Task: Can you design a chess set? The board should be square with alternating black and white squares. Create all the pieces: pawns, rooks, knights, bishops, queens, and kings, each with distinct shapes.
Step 3351:
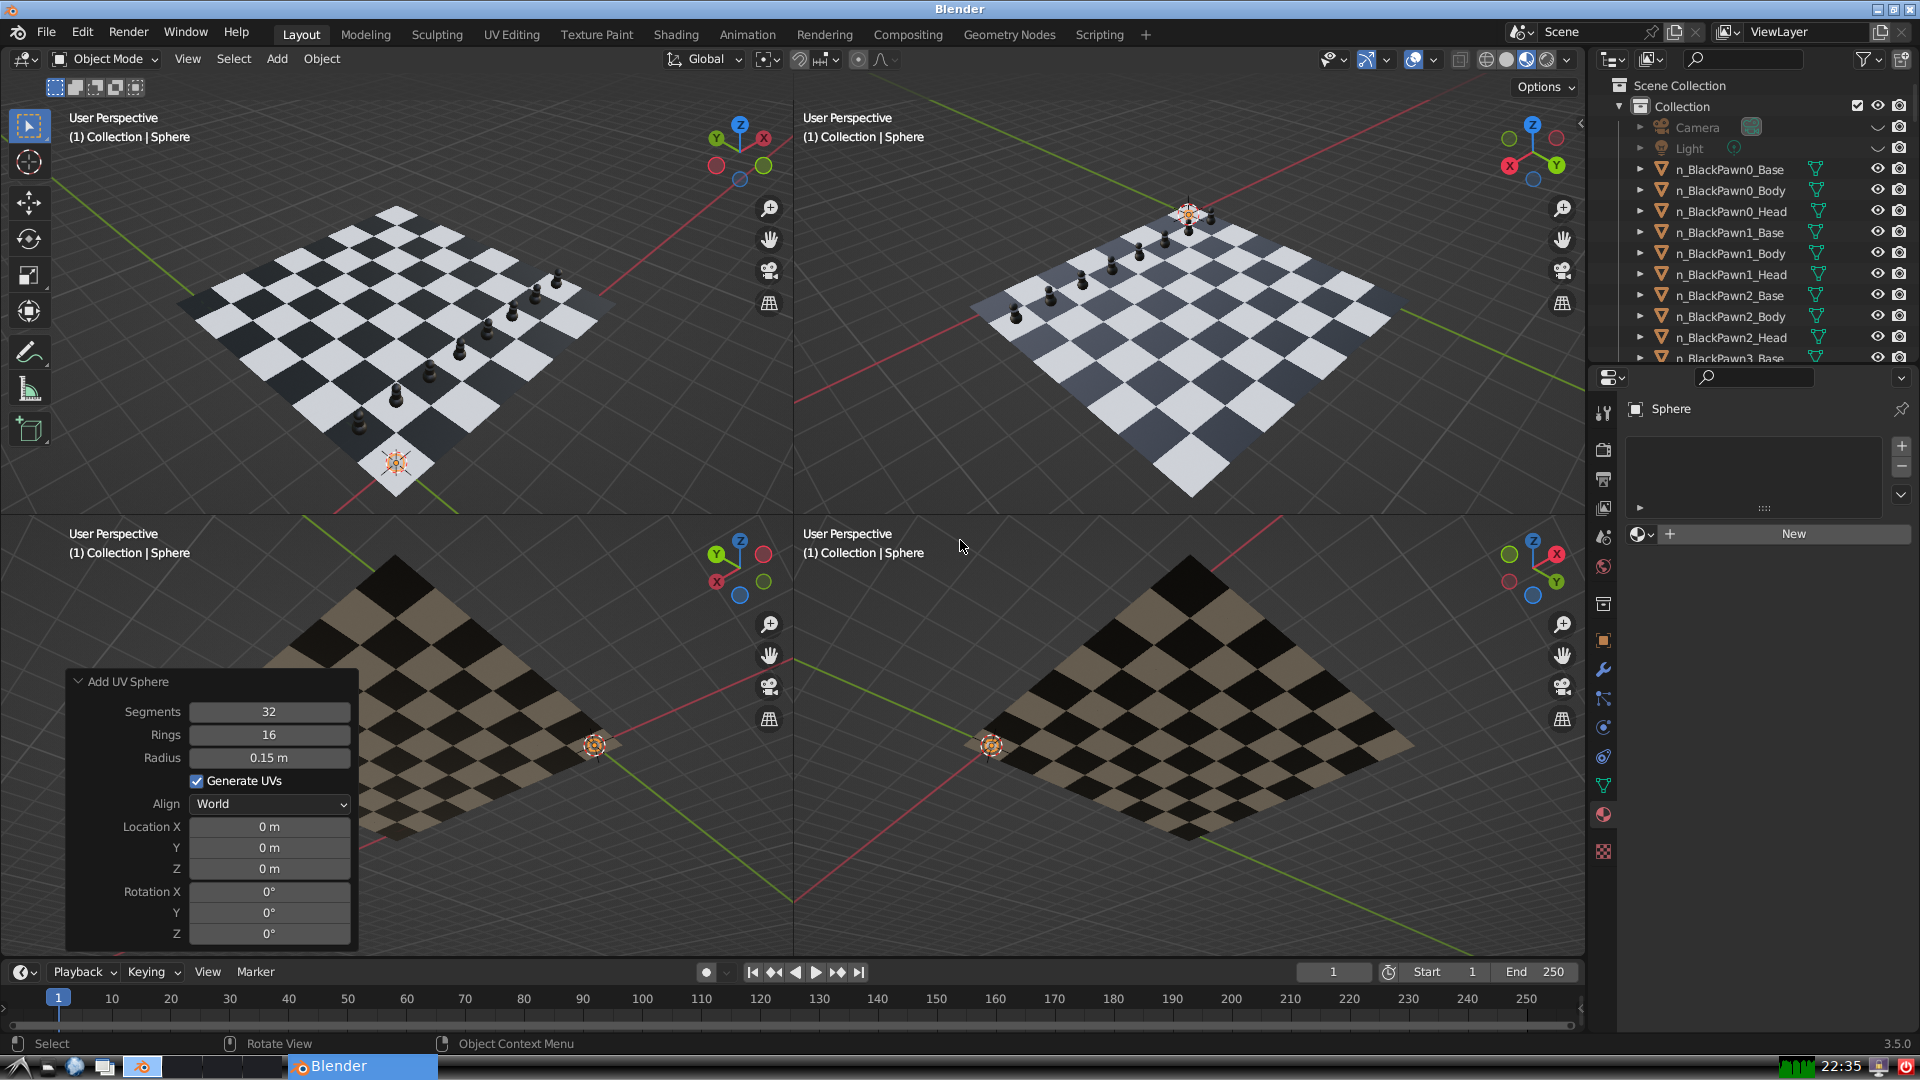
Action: {"key_press": ['Ctrl, Home']}